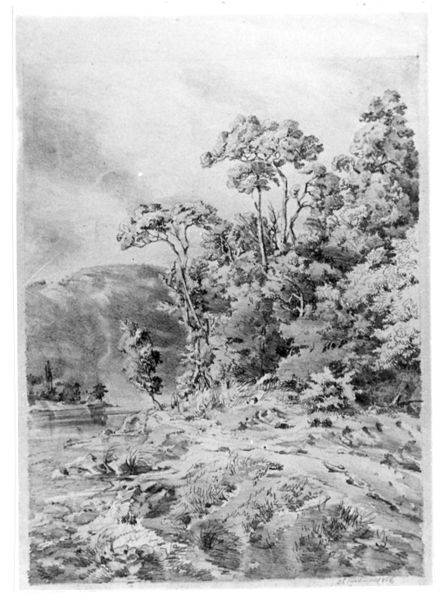
Titel: Weg am Fluss
Künstler: Emil Lugo
Standort: Karlsruhe
Institution: Staatliche Kunsthalle Karlsruhe
Schlagwörter: baum, berg, blätter, felsen, gewitter, himmel, laub, mann, schatten, wasser, weiß, wolken, aquarell, bäume, fluss, grün, landschaft, see, ufer, äste, abend, grau, hintergrund, holz, licht, schwarz, straße, vordergrund, zeichnung, gras, haus, schnee, weg, wiese, wolke, mensch, stein, steine, signatur, ast, bach, feld, hügel, natur, spiegelung, stamm, strauch, wind, busch, büsche, gebüsch, gewässer, kirche, sonne, sträucher, boden, blatt, pflanze, pflanzen, krone, wald, turm, stilleben, bewegt, gischt, sommer, wellen, papier, perspektive, feldweg, berge, gebirge, hang, leer, dorf, dunst, grafik, graphik, hecke, wasserfarbe, rand, böschung, schaum, strom, sturm, wetter, stimmung, grass, unscharf, waldrand, tusche, mond, lichtung, druck, lithographie, schwarz weiss, radierung, stich, bleistift, tinte, urwald, wildnis, waldstück, gesträuch, kronen, zeichung, tuschezeichnung, baume, schwungvoll, stürmig, wolkenverhangen, schwarweiß, sw, bäume landschaft, nerg, nach dem storm